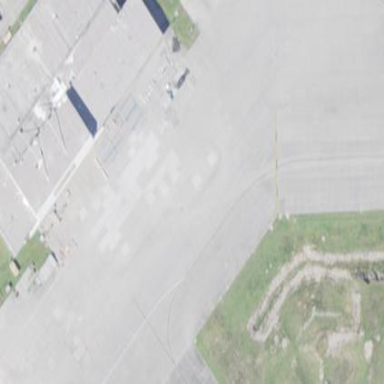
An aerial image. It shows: Hangar building at airport.